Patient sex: M
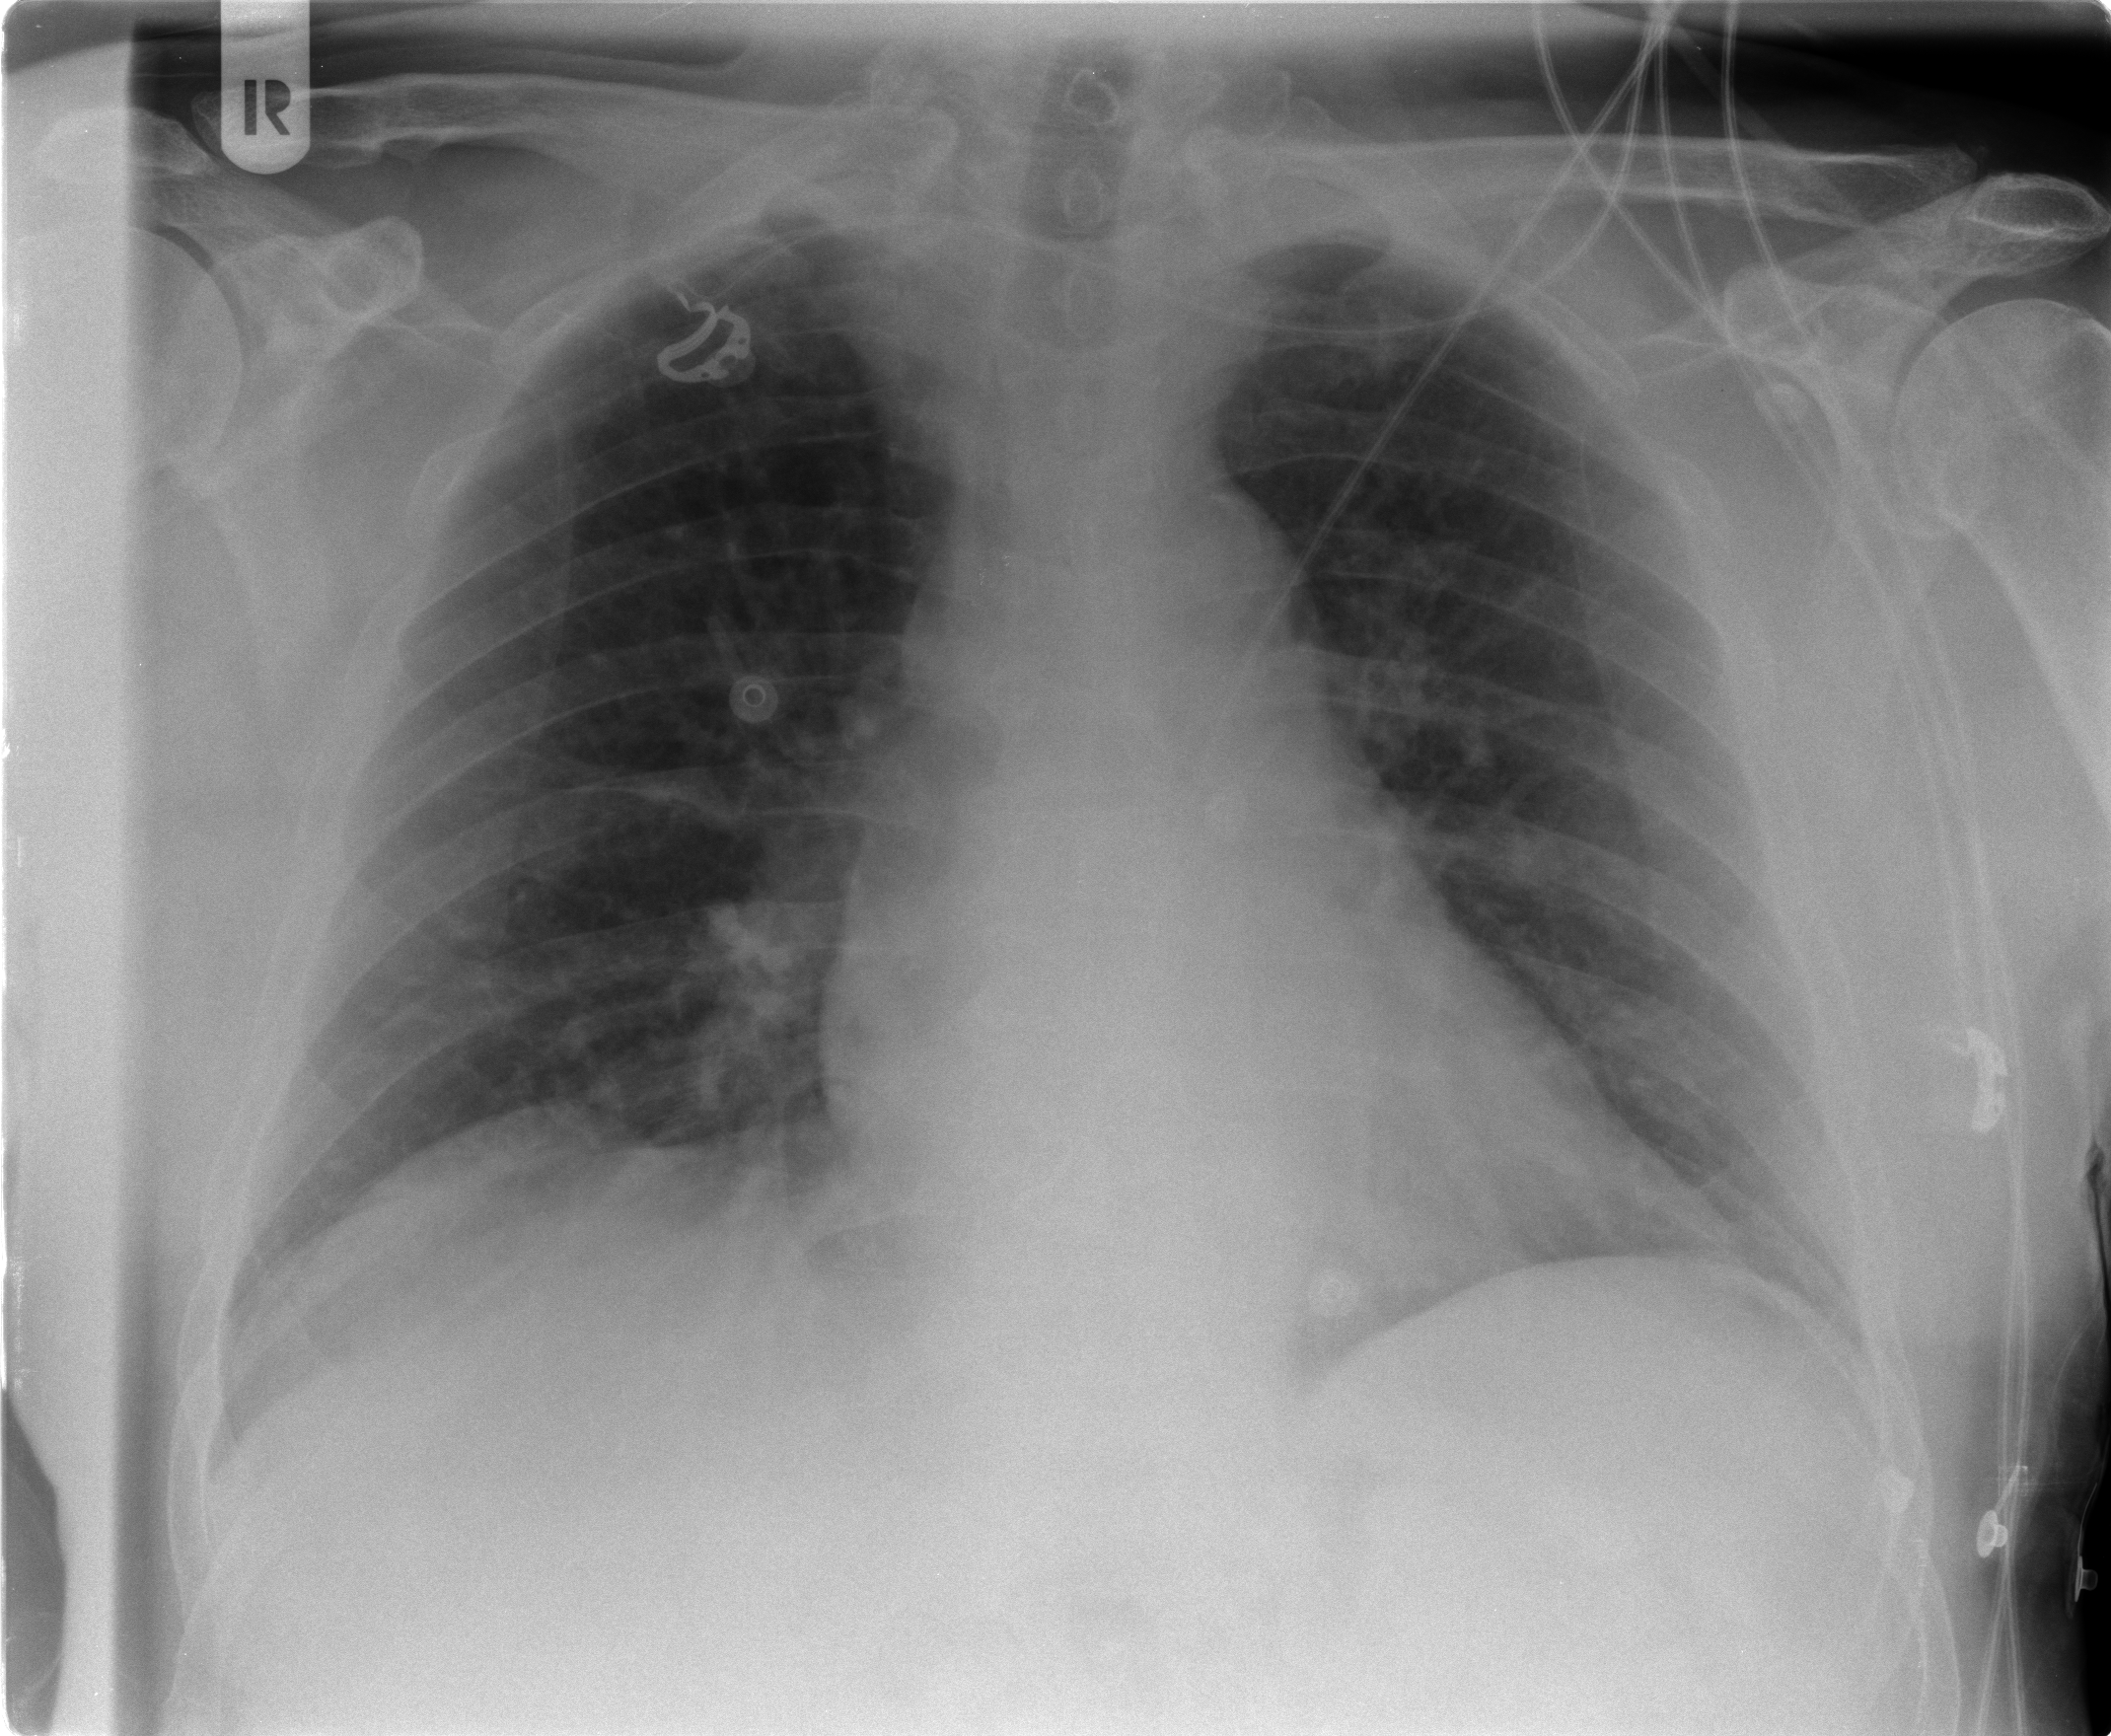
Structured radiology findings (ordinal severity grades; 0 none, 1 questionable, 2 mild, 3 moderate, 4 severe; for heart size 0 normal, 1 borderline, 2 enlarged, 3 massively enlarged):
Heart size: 0
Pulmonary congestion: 1
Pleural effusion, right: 1
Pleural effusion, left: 0
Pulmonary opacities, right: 0
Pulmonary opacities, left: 0
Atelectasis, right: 2
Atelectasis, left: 2